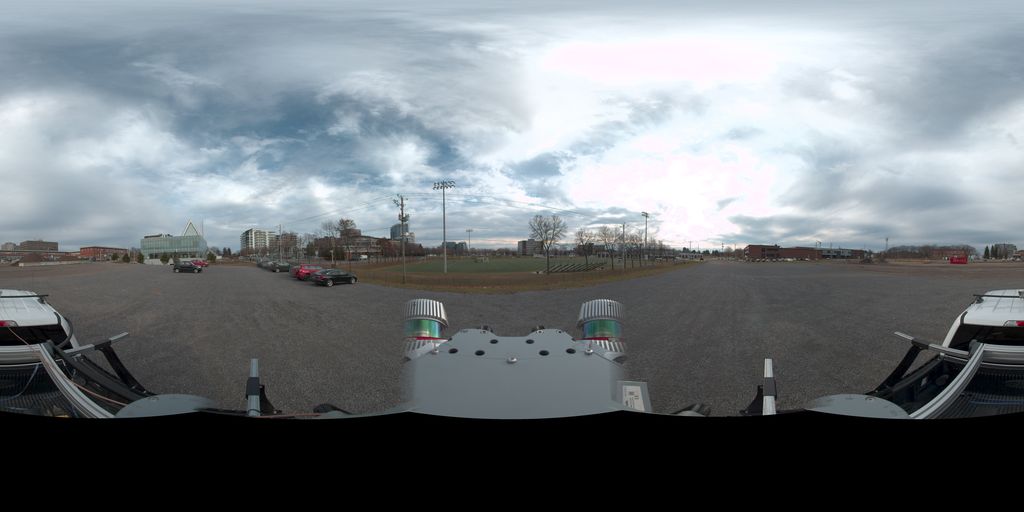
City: quebec_city